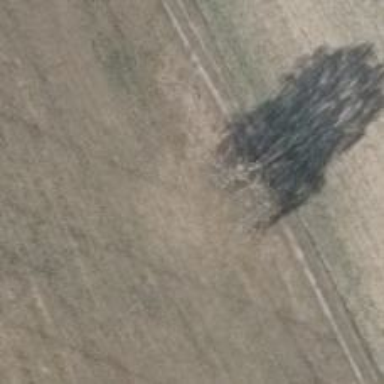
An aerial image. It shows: Deciduous broadleaved tree.